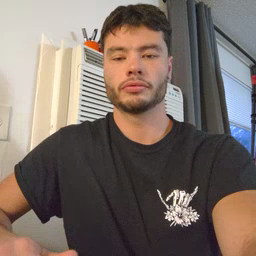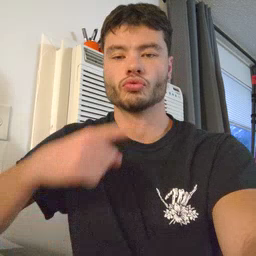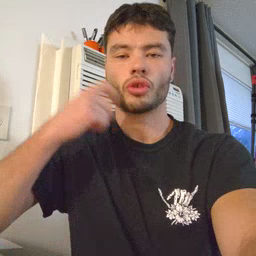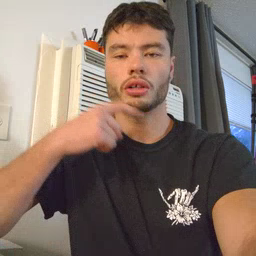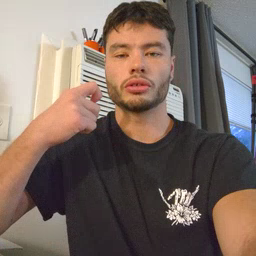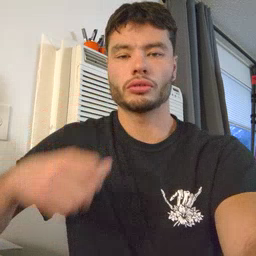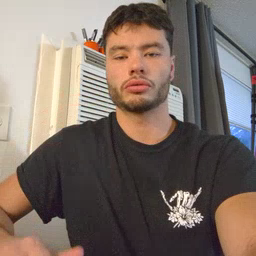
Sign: dryer